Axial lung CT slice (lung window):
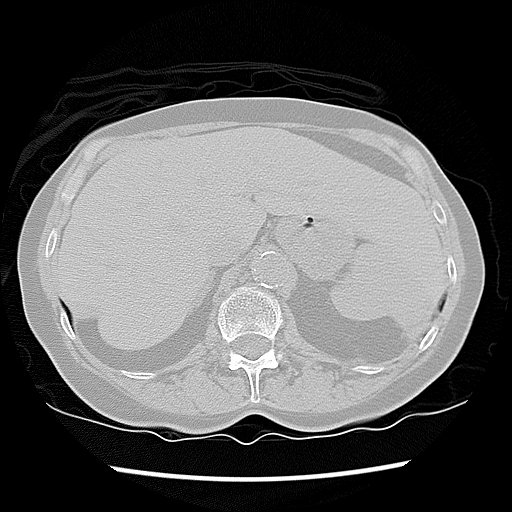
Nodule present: no